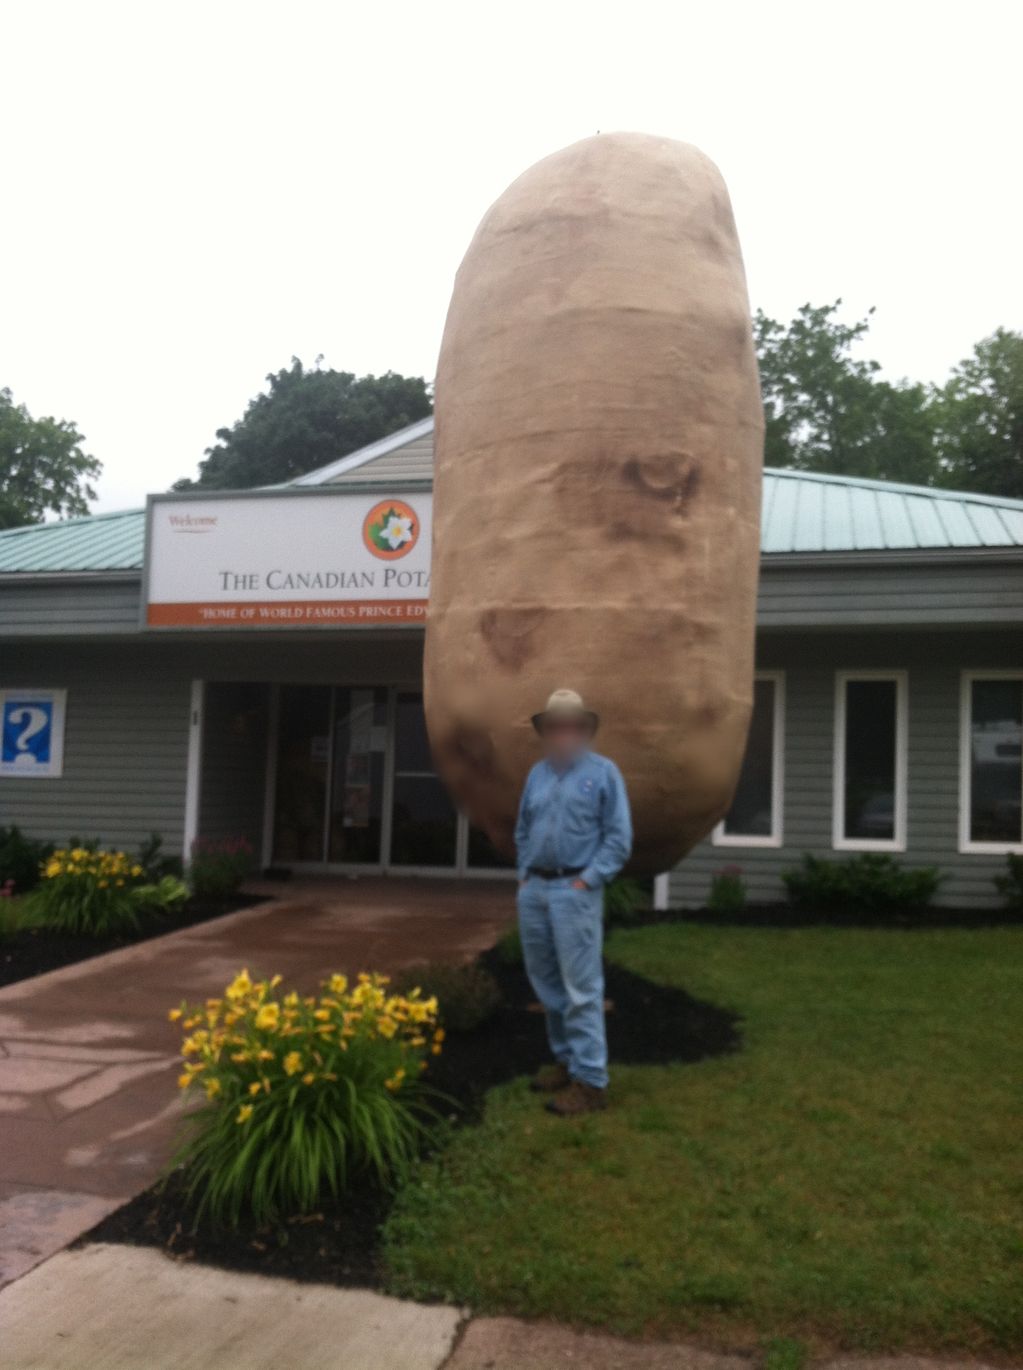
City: charlottetown